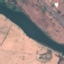
Land use / land cover class: River